Question: I am trying to plot the wake velocity deficient behind an object at different streamwise positions (pos.1, 2 and 3) behind the object.
A rough sketch of how the graph should look like is shown below. The x-axis represents velocity and the y-axis is the coordinate normal to the flow.

How can I restart the x-axis such that the data of each position is plotted in it's own space, resembling it's actual position in the flow.
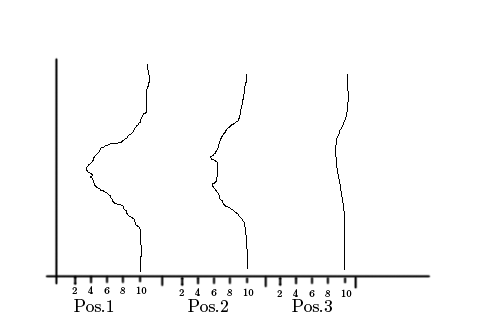
Answer: Easiest solution I think is to create all plots you need in horizontally arranged 'subplots', and then "beautify" according to your level of perfectionism ^_^

The "beautifications" I did in this case are:
- 'axes''subplot'''box''- 'ytick''[]''y''y'-
Here's the code:
'''
%// Some bogus data
y = 0:0.1:4*pi;
x1 = sin(y);
x2 = sin(3*y);
x3 = sin(2*y).*sin(5*y);
%// Initialize figure window
figure(1), clf, hold on
%// Plot each plot on its own axes
subplot(1,3,3), hold on
plot(x3,y)
set(gca,...
'ytick' , [],...
'ycolor', 'w',...
'box' , 'off');
subplot(1,3,2)
plot(x2,y)
set(gca,...
'ytick' , [],...
'ycolor', 'w',...
'box' , 'off')
subplot(1,3,1)
plot(x1,y)
set(gca,...
'box', 'off') %// NOTE: don't kill these axes
%// Background axes
P = axes('parent', 1, 'xtick', [], 'ytick', []);
uistack(P, 'down', 10)
'''